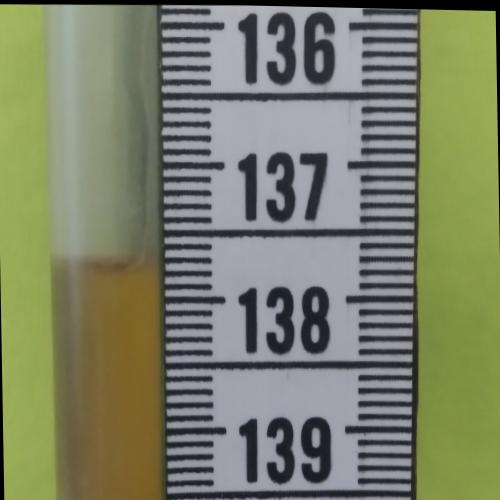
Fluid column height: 137.7 cm